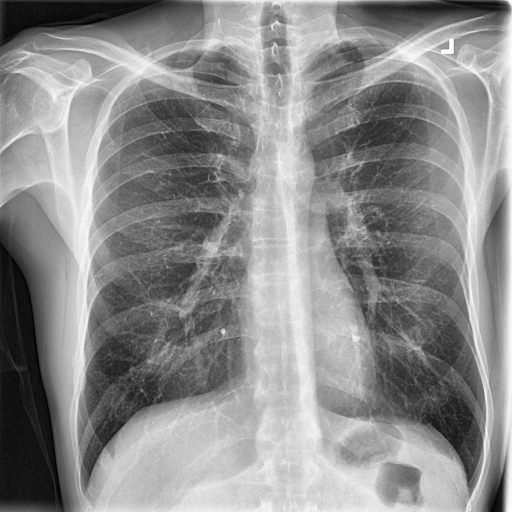
Finding: NORMAL